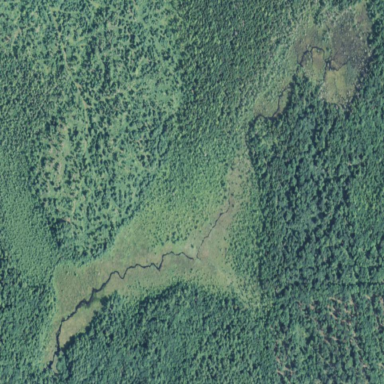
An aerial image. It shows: Swampy wetland area.